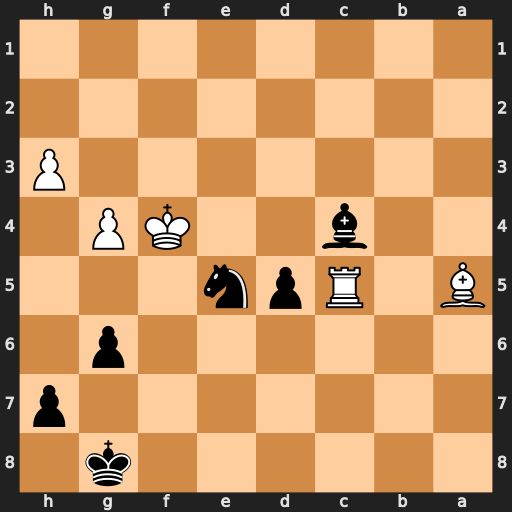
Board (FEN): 6k1/7p/6p1/B1Rpn3/2b2KP1/7P/8/8
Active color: b
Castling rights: -
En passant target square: -
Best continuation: Nd3+ Kf3 Nxc5